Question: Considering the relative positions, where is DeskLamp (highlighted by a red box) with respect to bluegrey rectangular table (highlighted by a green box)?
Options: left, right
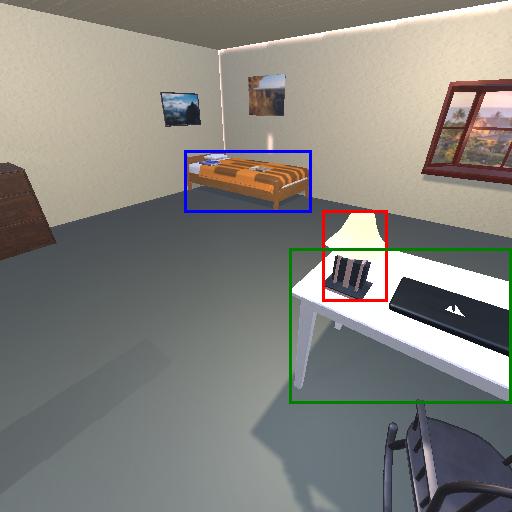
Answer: left